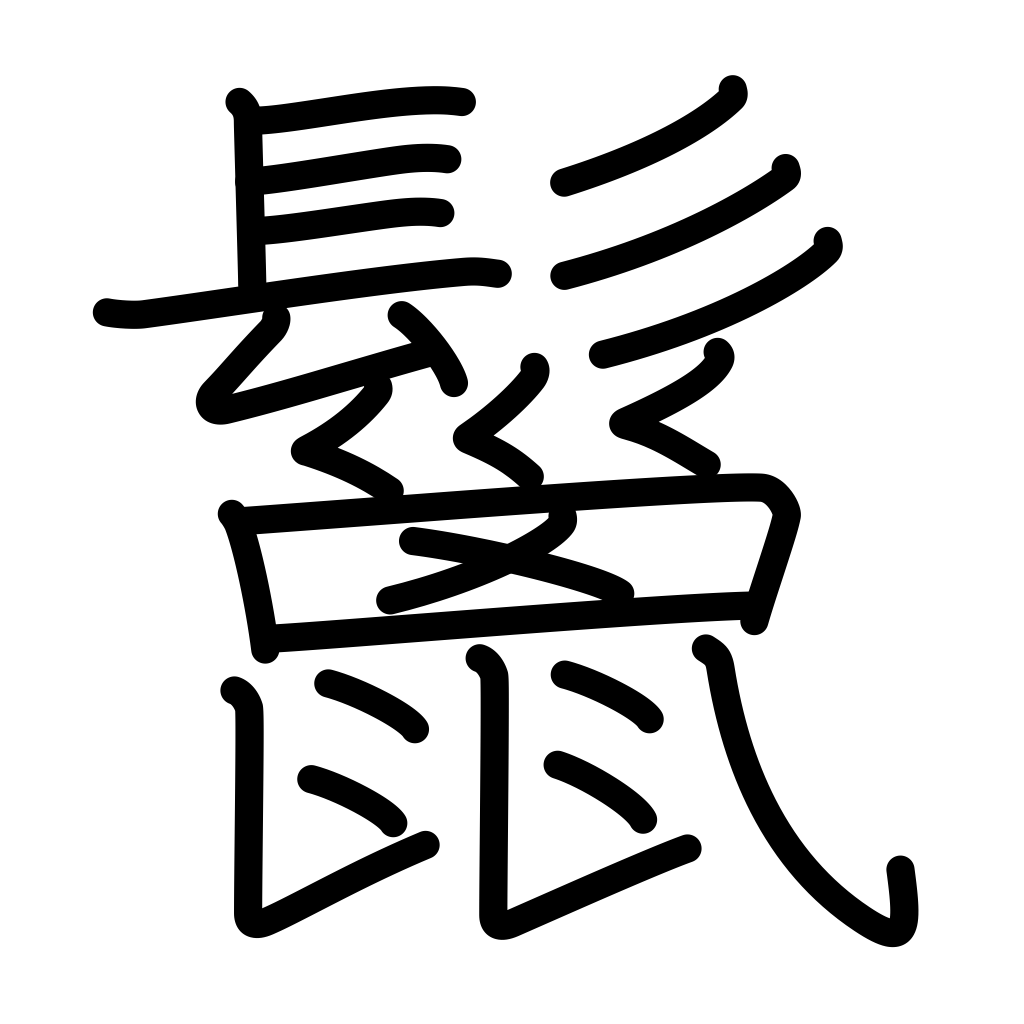
Meaning: mane